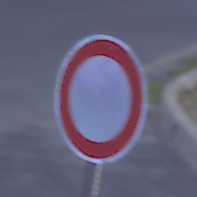
Verkehrszeichen: VerbotFahrzeugeAllerArt
Umgebung: Outdoor, Urban
Tageszeit: SunriseSunset
Wetter: Overcast
Licht: Natural
Jahreszeit: NotSpecified
Kontrast: LowContrast